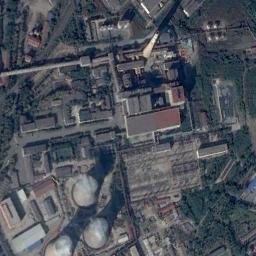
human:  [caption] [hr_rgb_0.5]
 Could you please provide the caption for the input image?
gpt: Many buildings of different shapes and sizes are beside the thermal power station .

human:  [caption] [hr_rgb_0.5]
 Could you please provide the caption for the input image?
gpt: In the thermal power station, there are neatly planned plants and equipment, Good greening, Three cooling towers that emit steam, and a chimney .

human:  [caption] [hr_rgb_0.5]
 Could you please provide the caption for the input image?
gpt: There are rows of blue or red buildings on one side of the two thermal power stations .

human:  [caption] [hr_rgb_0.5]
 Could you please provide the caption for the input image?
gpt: The thermal power station is next to some buildings and trees with white mist above .

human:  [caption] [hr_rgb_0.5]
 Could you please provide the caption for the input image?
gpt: There are many buildings and several chimneys on the thermal power station .